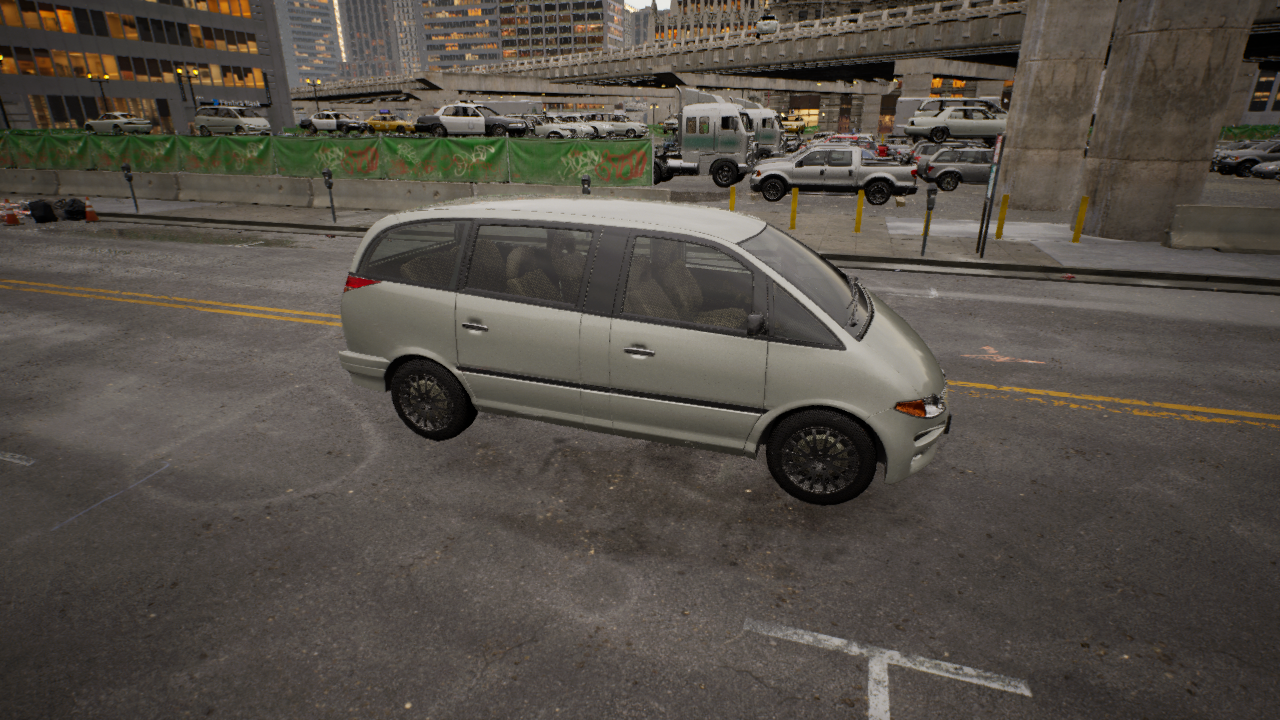
Venue: downtown
Lighting: golden hour
Vehicle rig: minivan